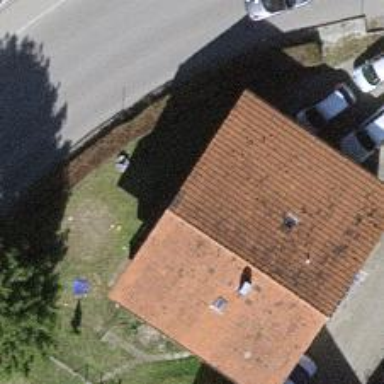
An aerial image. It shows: Building with ridge on the roof.